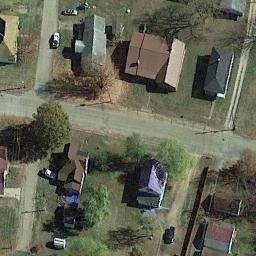
Label: residential